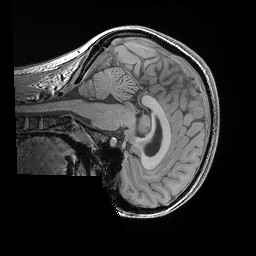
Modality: T1w
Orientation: sagittal
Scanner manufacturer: siemens
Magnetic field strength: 3 T
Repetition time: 0.02 s
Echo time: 0.00492 s